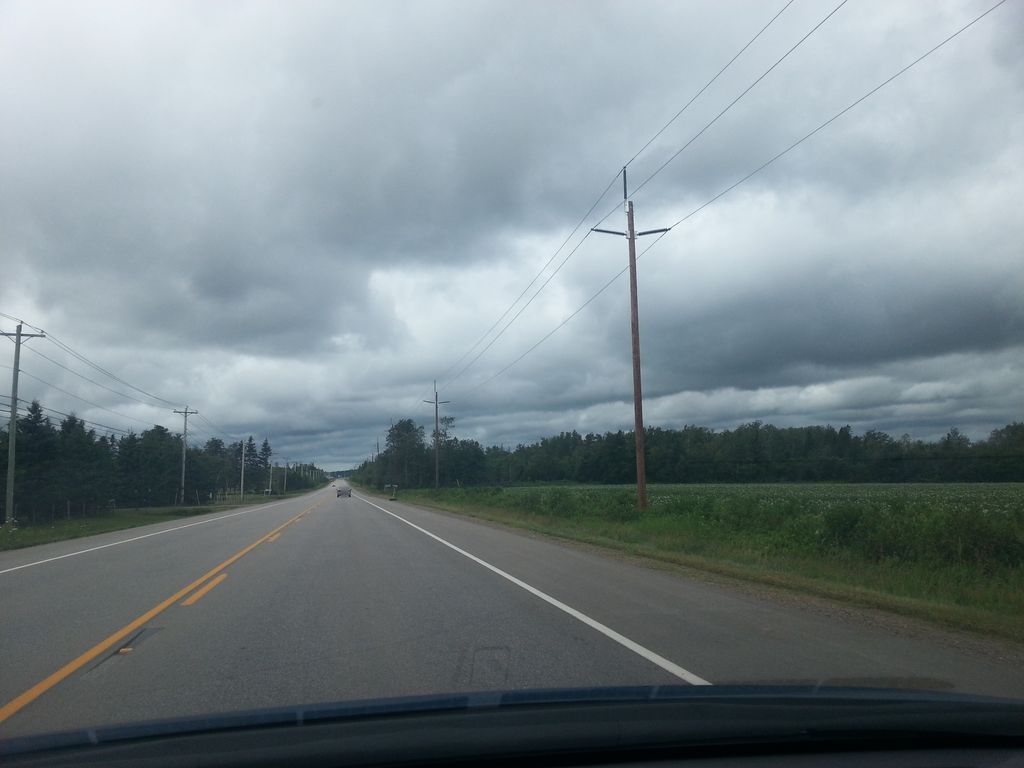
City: charlottetown